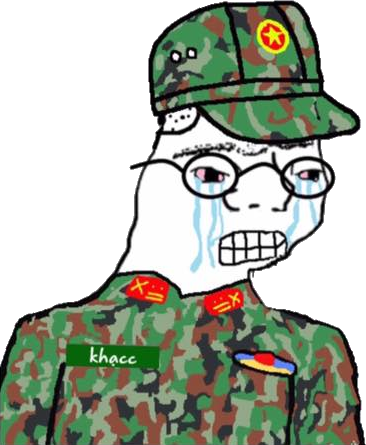
Label: 5_Zoomer